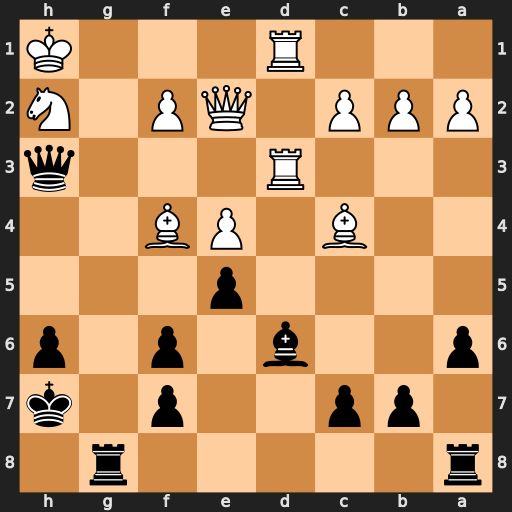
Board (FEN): r5r1/1pp2p1k/p2b1p1p/4p3/2B1PB2/3R3q/PPP1QP1N/3R3K
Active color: b
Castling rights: -
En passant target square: -
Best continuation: Qg2#